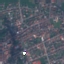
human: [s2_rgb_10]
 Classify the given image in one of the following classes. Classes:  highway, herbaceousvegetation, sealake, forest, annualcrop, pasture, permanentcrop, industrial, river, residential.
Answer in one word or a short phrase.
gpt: Residential